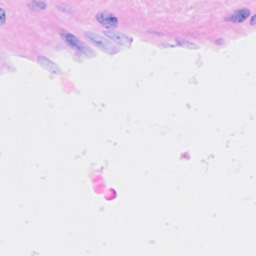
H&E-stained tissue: Breast